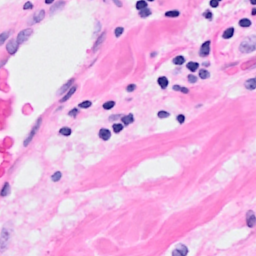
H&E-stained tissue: Breast